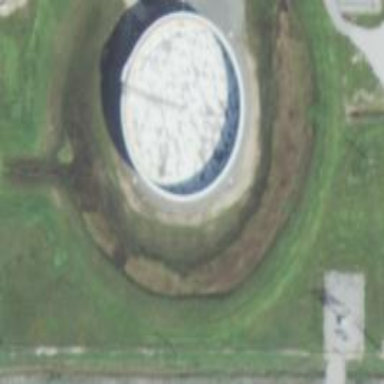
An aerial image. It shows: Storage tank that is man-made.